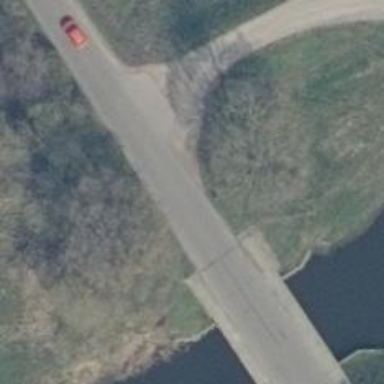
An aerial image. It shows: Unclassified road with asphalt surface crossing bridge.